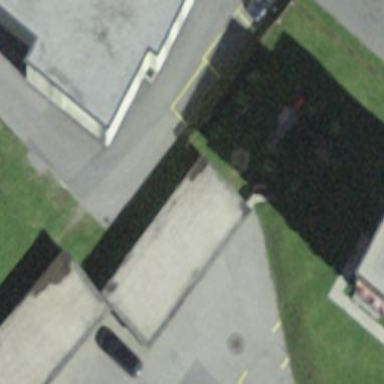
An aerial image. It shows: Group of garages.